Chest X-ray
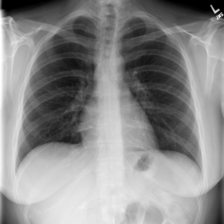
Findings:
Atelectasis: negative
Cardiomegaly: negative
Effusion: negative
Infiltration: negative
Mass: negative
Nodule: negative
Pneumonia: negative
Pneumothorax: negative
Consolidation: negative
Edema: negative
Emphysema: negative
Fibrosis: negative
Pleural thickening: negative
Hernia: negative